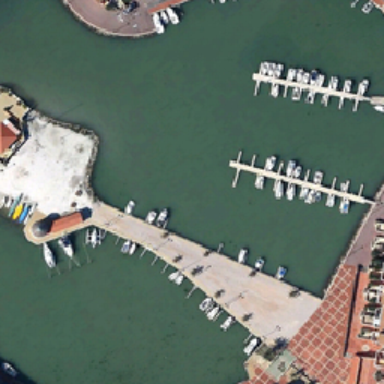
There are many white ships in the harbor .